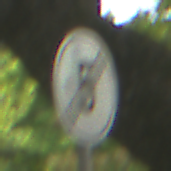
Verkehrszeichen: EndeGeschwindigkeit5
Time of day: MorningAfternoon
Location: Outdoor (RoadRail)
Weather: Clear
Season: NotSpecified
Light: Natural